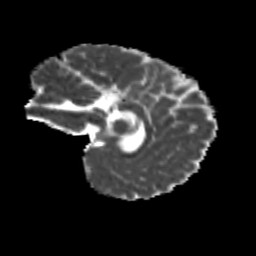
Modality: MD
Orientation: sagittal
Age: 12
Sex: male
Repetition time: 9.512 s
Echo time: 0.089 s